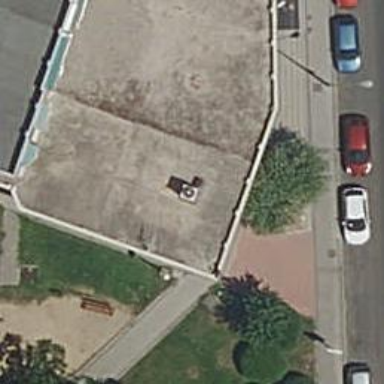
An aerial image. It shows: Bank.